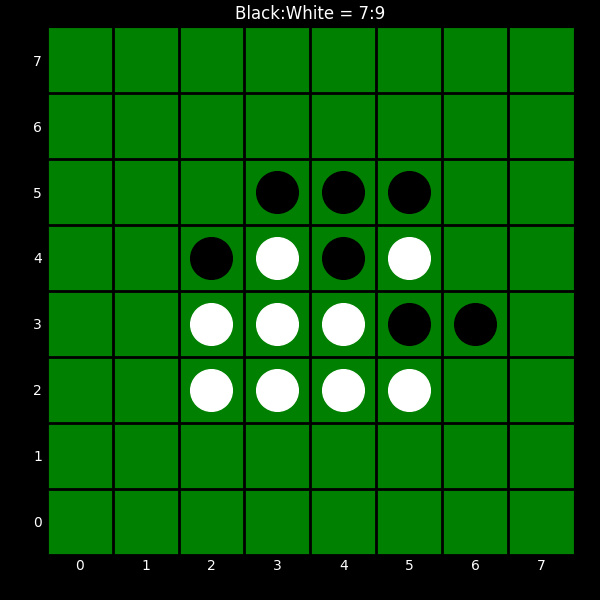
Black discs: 7
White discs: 9